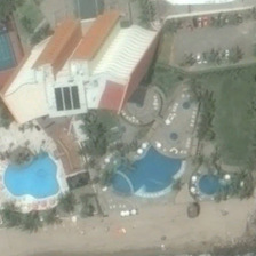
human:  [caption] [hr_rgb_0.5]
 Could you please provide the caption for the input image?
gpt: A resort has three pools next to it

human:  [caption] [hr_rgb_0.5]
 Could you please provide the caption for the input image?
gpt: Four resorts next to the swimming pool

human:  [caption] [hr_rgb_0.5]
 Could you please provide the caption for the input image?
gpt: Some buildings with swimming pools and some green plants are near the beach.

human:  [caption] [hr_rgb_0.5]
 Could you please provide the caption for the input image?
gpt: There are three swimming pools next to a resort

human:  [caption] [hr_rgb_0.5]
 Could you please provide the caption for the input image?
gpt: There are several buildings with swimming pools and some green plants near the beach.